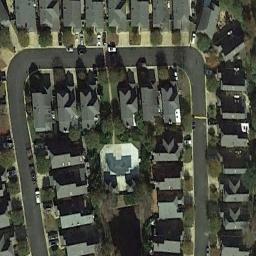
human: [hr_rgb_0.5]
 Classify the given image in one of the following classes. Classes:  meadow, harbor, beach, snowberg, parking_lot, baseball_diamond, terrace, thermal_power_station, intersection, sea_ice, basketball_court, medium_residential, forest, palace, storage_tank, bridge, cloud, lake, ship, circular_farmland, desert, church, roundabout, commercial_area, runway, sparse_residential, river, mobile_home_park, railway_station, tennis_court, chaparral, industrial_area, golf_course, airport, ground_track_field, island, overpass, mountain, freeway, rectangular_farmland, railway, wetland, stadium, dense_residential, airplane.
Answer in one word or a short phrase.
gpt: dense_residential